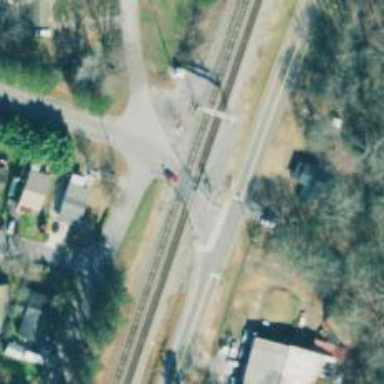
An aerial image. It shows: Level crossing with lights at the railway.